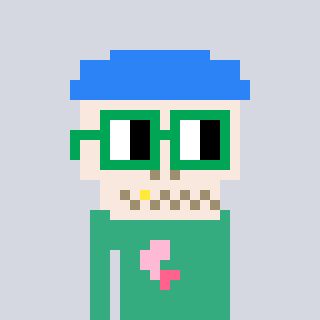
a pixel art character with square green glasses, a skeleton-hat-shaped head and a teal-colored body on a cool background